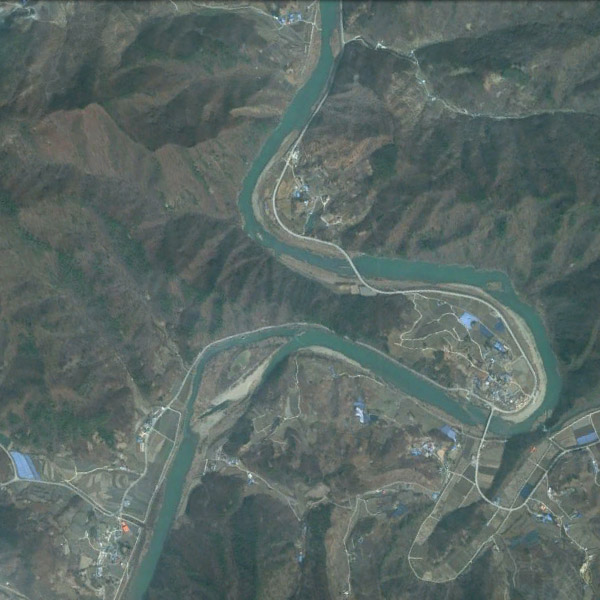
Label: River